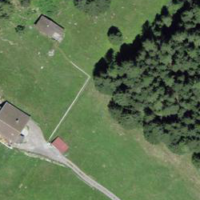
EUNIS habitat code: 26
Species observed at this site:
Neottia nidus-avis